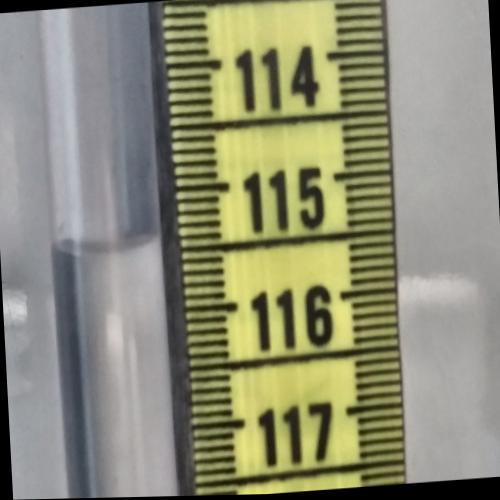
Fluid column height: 115.4 cm